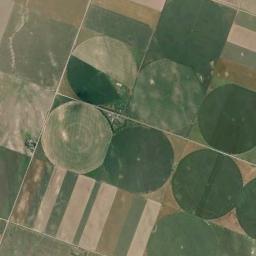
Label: circular_farmland